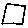
Label: square